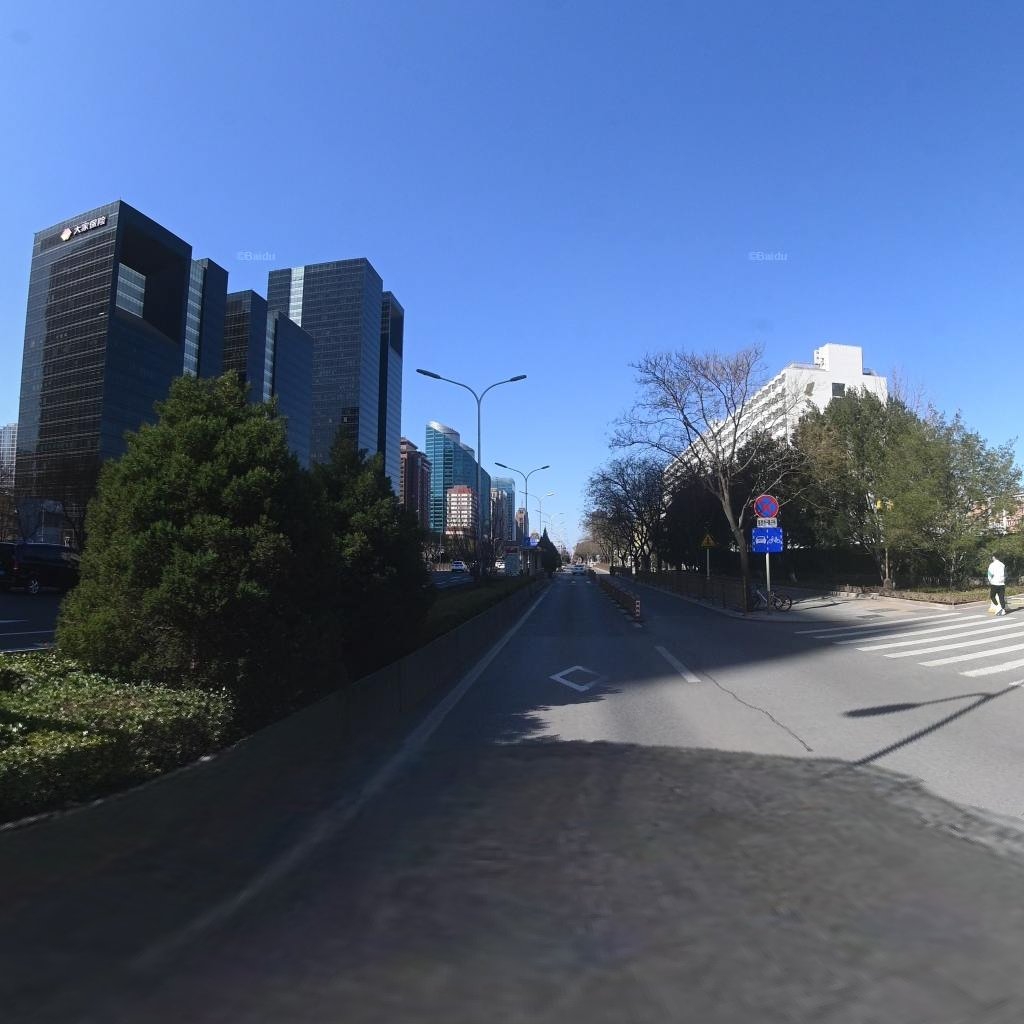
Region: Chaoyang
Road damage annotations: longitudinal patch